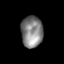
Tissue: skin
Cell type: Epithelial cells
Senescence score: 0.2475
Nuclear area (px): 667
Mean DAPI intensity: 130.994